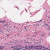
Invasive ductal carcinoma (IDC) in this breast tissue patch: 0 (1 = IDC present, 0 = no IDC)